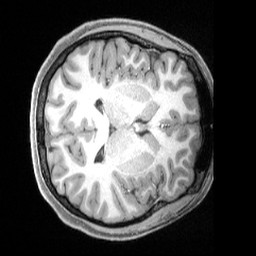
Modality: T1w
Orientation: axial
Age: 25
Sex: female
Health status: ill
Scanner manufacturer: siemens
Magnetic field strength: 3 T
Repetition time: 2.4 s
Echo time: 0.00222 s